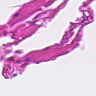
Metastatic tissue present: no